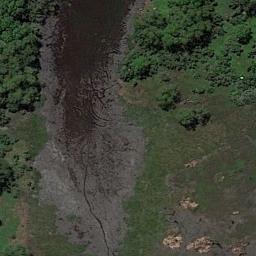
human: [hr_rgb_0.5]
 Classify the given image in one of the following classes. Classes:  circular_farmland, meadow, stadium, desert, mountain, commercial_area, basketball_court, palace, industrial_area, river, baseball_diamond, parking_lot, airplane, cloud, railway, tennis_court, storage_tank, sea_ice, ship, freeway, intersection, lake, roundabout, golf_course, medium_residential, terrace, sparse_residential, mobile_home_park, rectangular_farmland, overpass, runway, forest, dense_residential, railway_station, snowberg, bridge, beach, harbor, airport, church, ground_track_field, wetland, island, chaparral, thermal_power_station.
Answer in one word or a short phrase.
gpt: wetland